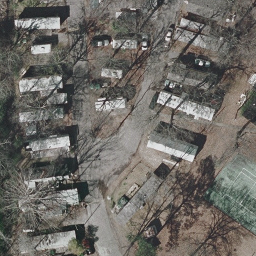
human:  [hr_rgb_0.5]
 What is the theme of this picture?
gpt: mobile home park

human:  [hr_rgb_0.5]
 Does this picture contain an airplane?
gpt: no

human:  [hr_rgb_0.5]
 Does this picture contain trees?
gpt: yes

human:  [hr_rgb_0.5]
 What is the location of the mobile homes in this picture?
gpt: up and left

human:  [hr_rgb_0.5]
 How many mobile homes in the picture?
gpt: fifteen